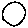
Label: circle